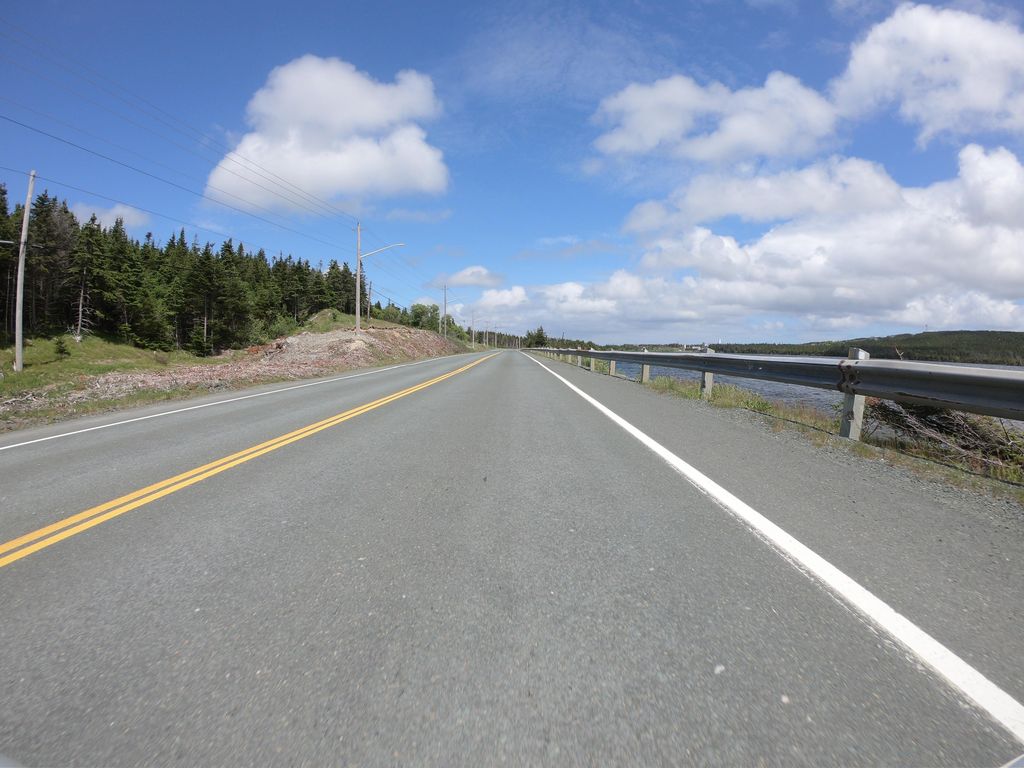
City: st_johns